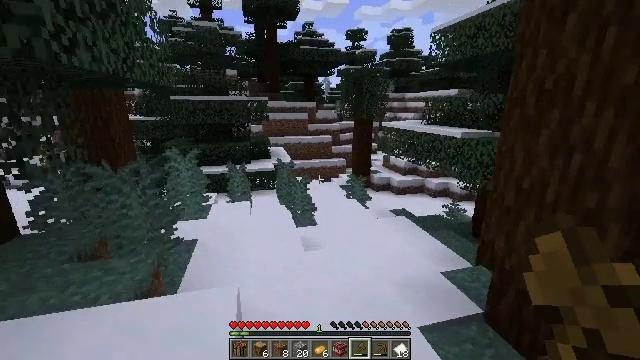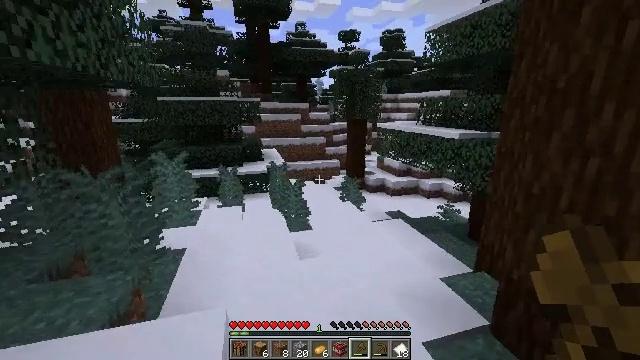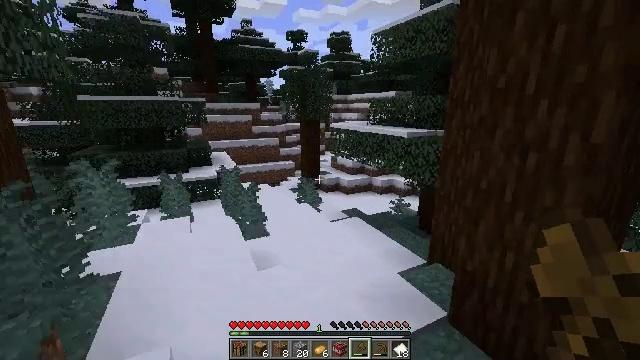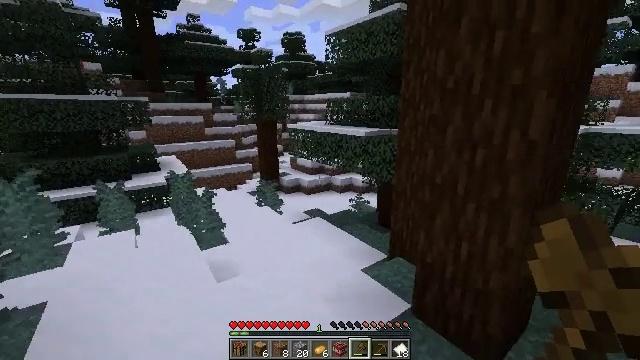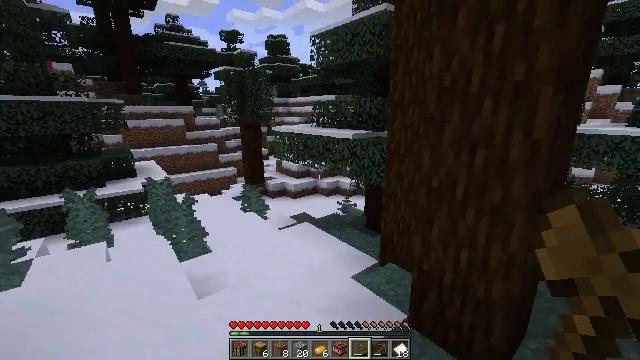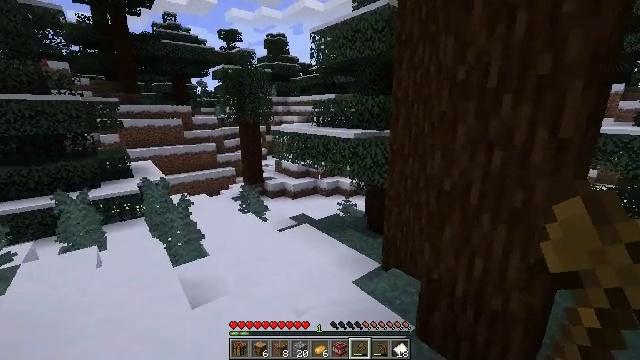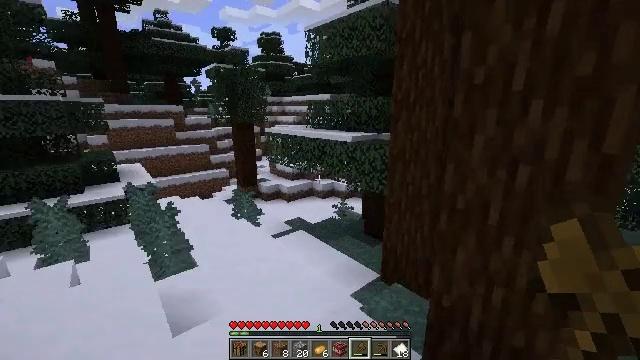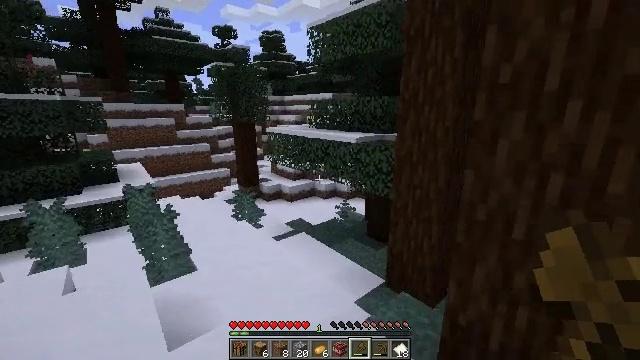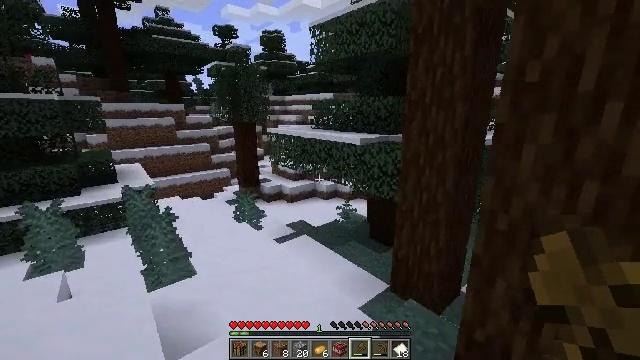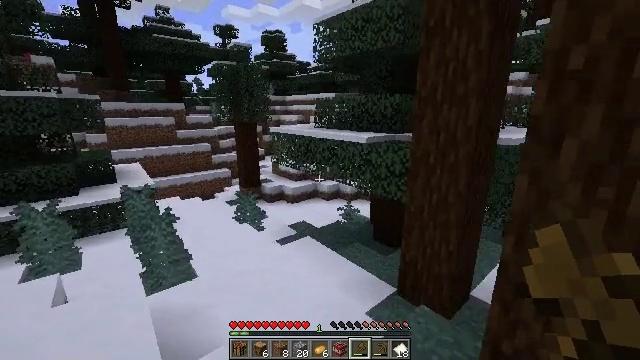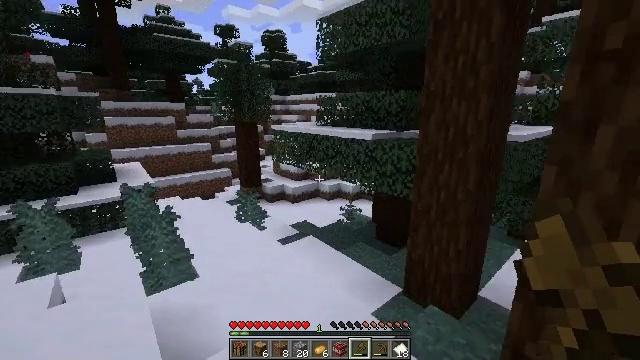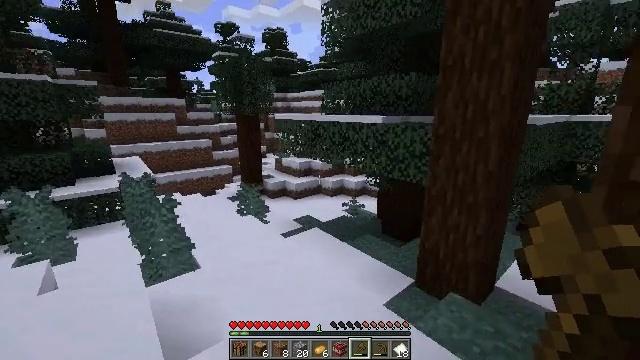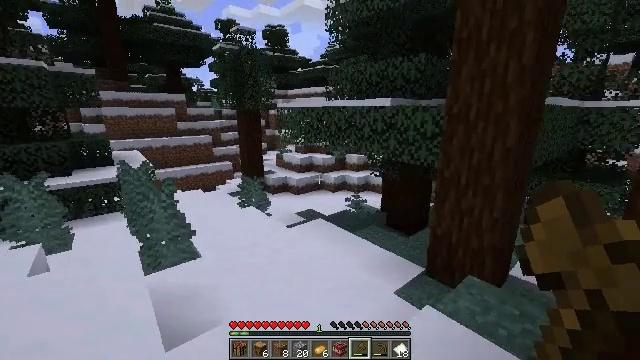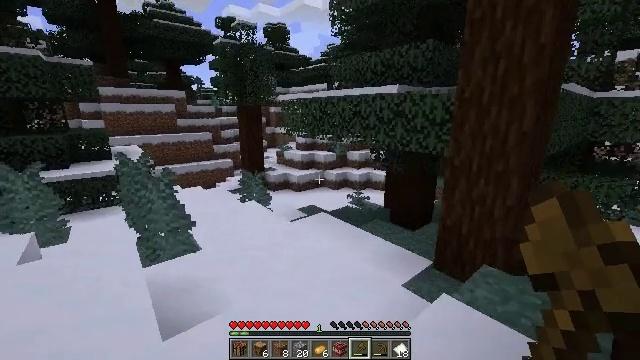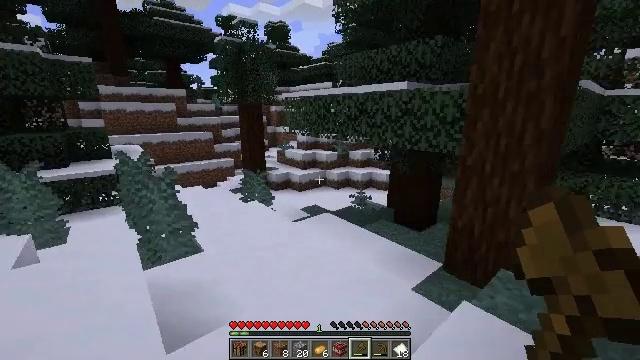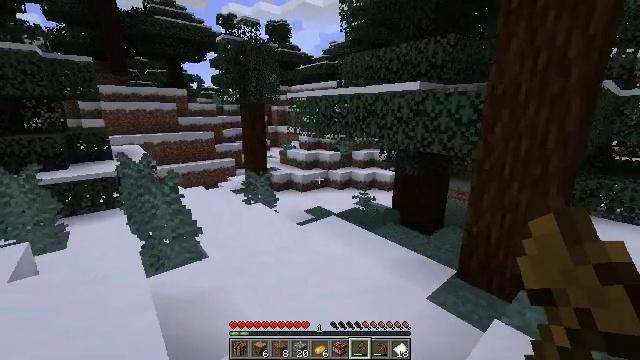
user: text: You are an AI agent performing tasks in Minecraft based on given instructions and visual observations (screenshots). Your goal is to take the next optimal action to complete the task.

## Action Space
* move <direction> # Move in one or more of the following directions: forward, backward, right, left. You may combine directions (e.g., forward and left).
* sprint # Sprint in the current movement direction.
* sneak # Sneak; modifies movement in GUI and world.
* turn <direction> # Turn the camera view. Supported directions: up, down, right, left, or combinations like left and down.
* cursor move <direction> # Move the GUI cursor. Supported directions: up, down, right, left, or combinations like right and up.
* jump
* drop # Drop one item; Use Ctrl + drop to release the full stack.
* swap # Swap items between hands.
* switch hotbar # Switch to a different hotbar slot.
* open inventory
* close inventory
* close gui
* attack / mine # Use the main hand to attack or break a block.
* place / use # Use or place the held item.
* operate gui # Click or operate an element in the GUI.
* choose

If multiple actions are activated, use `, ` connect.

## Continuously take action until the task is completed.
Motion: motion action
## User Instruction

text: Harvest the large fern for decoration.
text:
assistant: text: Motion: move forward, turn right
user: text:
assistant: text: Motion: move forward, turn right
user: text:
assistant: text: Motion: move forward, turn right
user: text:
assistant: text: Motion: move forward, turn right
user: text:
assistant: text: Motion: move forward
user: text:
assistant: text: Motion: move forward, turn right
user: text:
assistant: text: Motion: move forward and move left
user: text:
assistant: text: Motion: move forward and move left
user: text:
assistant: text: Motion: move forward and move left
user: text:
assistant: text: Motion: move forward and move left
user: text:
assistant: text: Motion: move forward and move left
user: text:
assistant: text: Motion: move forward and move left
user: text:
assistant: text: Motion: move forward and move left
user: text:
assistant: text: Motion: move forward and move left
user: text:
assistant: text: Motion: move forward and move left
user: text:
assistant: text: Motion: move forward and move left
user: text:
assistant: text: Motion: move forward and move left
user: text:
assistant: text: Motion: move forward and move left
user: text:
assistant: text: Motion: move forward and move left
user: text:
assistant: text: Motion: move forward and move left, turn up
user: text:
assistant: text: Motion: move forward and move left, turn up
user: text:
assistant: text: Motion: move forward and move left
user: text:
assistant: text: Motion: move forward and move left
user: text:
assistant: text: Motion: move forward and move left
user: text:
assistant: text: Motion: move forward and move left
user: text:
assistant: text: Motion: move forward and move left
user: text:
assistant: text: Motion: move forward and move left
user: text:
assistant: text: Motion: move forward and move left
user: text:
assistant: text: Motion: move forward and move left
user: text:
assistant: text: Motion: move forward, turn left